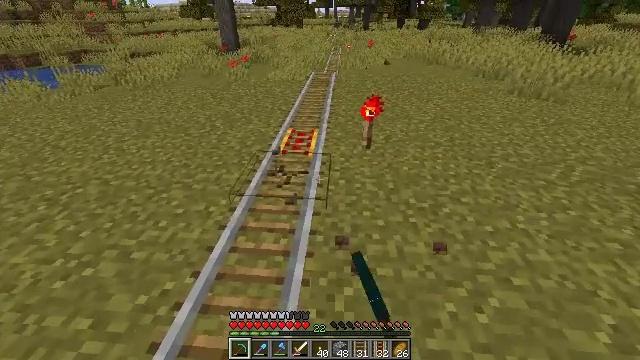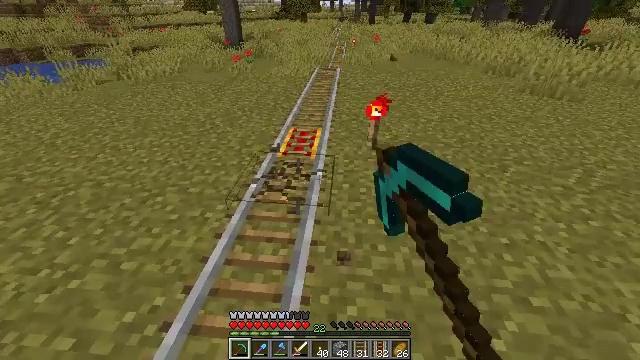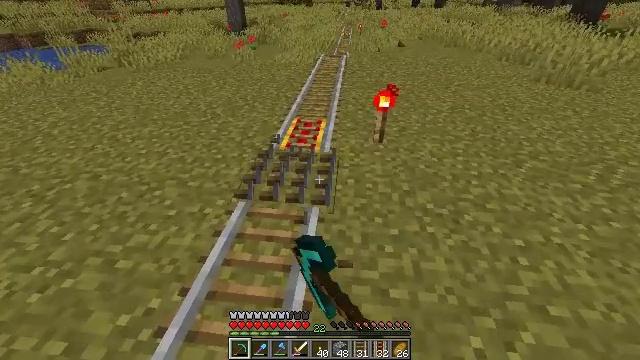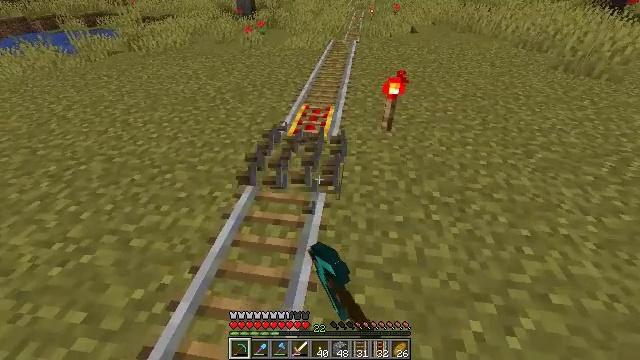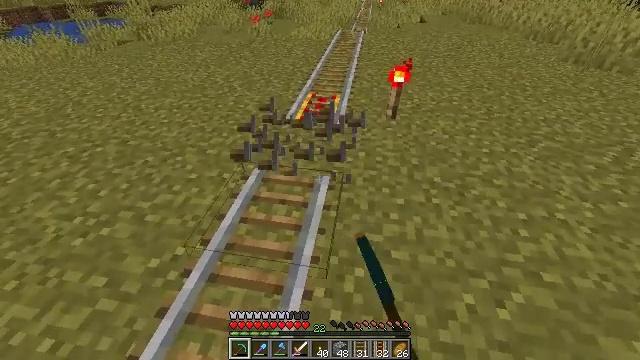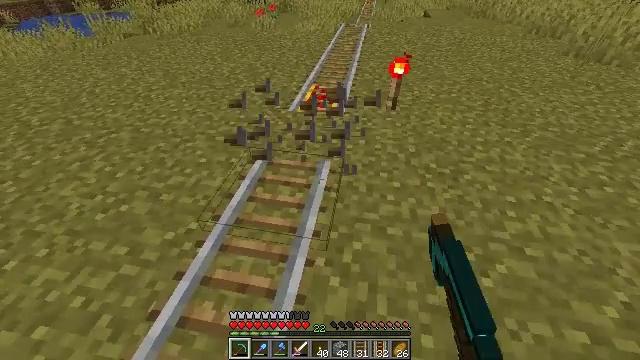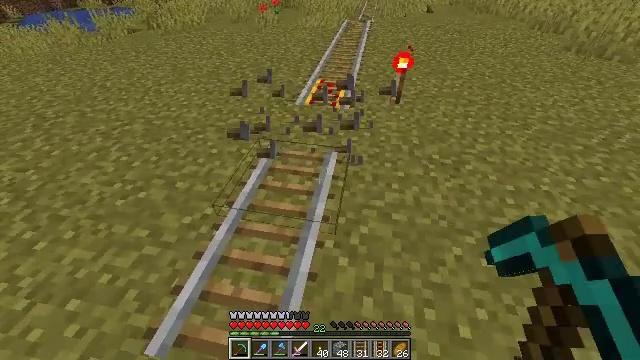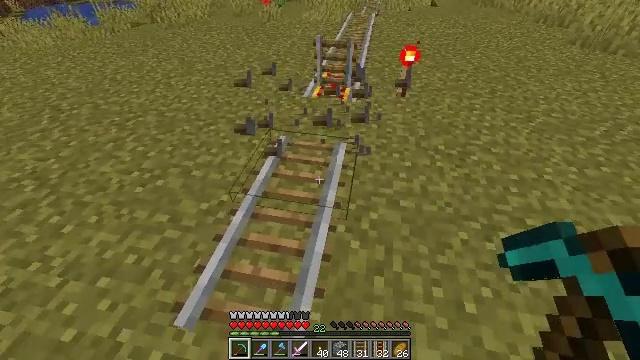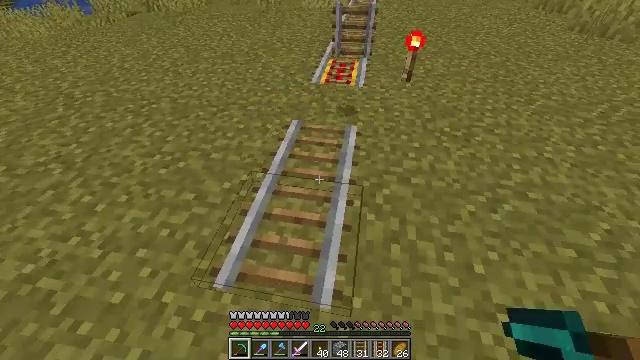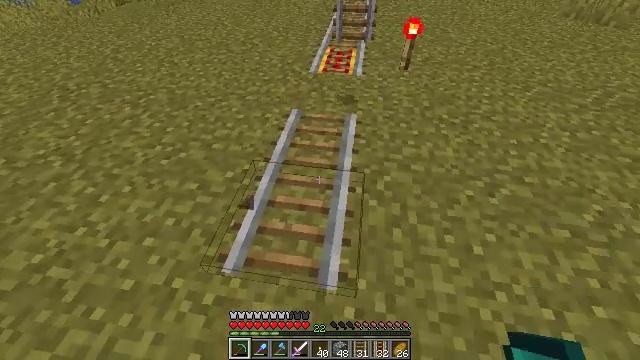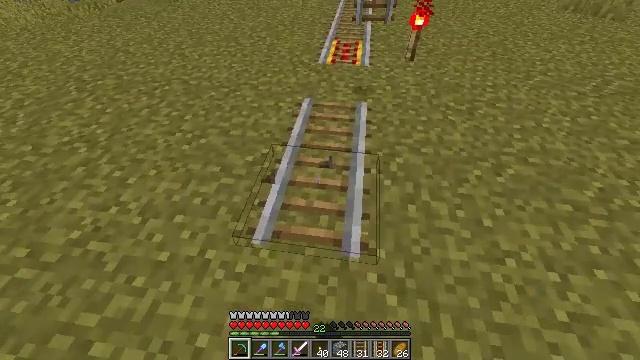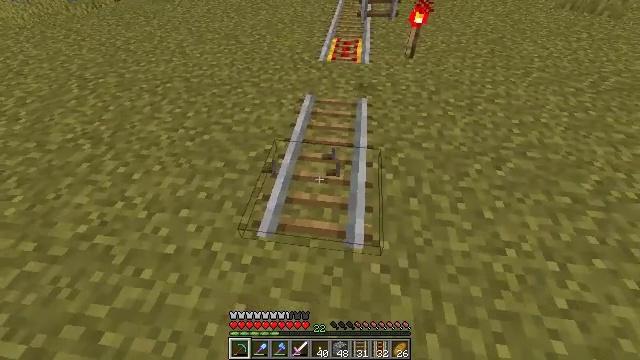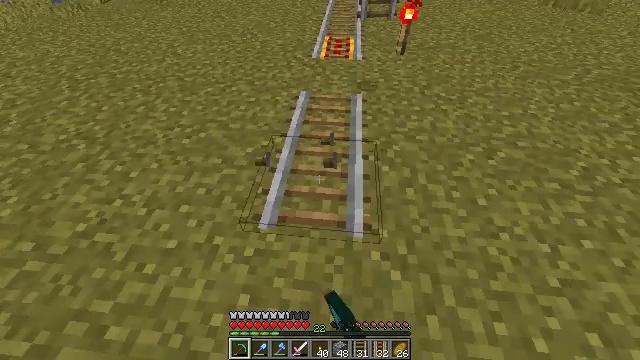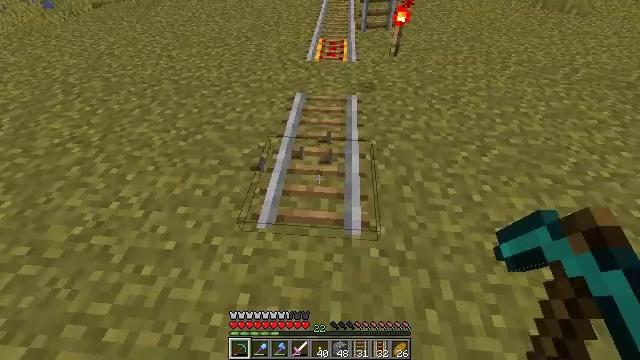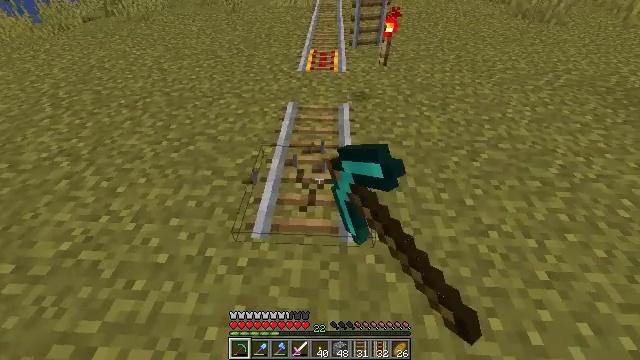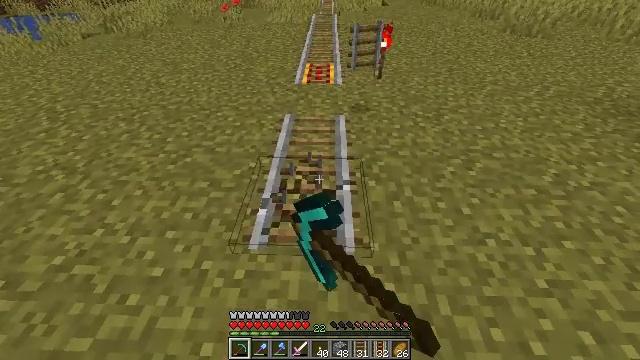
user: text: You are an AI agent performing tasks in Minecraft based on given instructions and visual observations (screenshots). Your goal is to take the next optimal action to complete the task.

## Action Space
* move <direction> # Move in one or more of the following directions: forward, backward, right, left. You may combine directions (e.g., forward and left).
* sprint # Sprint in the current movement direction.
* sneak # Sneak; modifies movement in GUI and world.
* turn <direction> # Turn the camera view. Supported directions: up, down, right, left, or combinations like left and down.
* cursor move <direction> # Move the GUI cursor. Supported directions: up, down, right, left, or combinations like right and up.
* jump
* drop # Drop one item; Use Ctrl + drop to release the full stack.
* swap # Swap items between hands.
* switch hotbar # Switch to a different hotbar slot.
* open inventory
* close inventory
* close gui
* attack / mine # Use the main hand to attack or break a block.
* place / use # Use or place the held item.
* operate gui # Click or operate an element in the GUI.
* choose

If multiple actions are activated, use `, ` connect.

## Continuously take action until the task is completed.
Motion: motion action
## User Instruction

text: Collect rails for building a railway.
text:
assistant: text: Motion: turn down, attack / mine
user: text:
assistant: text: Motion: turn left and down, attack / mine
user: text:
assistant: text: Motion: move back, turn left and down
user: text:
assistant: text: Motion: move back, turn left and down
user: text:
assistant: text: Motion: move back
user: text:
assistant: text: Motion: move back and move left
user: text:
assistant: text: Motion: move back and move left
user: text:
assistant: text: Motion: move back and move left, turn down
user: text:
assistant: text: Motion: move back and move left, turn right and down, attack / mine
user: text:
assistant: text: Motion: attack / mine
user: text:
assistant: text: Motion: attack / mine
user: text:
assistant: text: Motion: turn right, attack / mine
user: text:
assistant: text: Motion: turn right, attack / mine
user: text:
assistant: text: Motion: turn right and up, attack / mine
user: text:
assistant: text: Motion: turn up, attack / mine
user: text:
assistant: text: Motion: turn up, attack / mine
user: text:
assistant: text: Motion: turn up, attack / mine
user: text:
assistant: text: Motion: attack / mine
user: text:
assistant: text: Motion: attack / mine
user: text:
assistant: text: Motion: attack / mine
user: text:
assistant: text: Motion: attack / mine
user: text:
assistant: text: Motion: move forward, attack / mine
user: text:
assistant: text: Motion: move forward, attack / mine
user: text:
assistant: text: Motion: move forward, attack / mine
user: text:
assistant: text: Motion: move forward, attack / mine
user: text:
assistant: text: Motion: attack / mine
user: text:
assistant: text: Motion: attack / mine
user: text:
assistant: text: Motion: attack / mine
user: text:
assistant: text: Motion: move forward, attack / mine
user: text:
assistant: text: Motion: attack / mine